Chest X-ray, AP view. Patient: 51 years old, sex F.
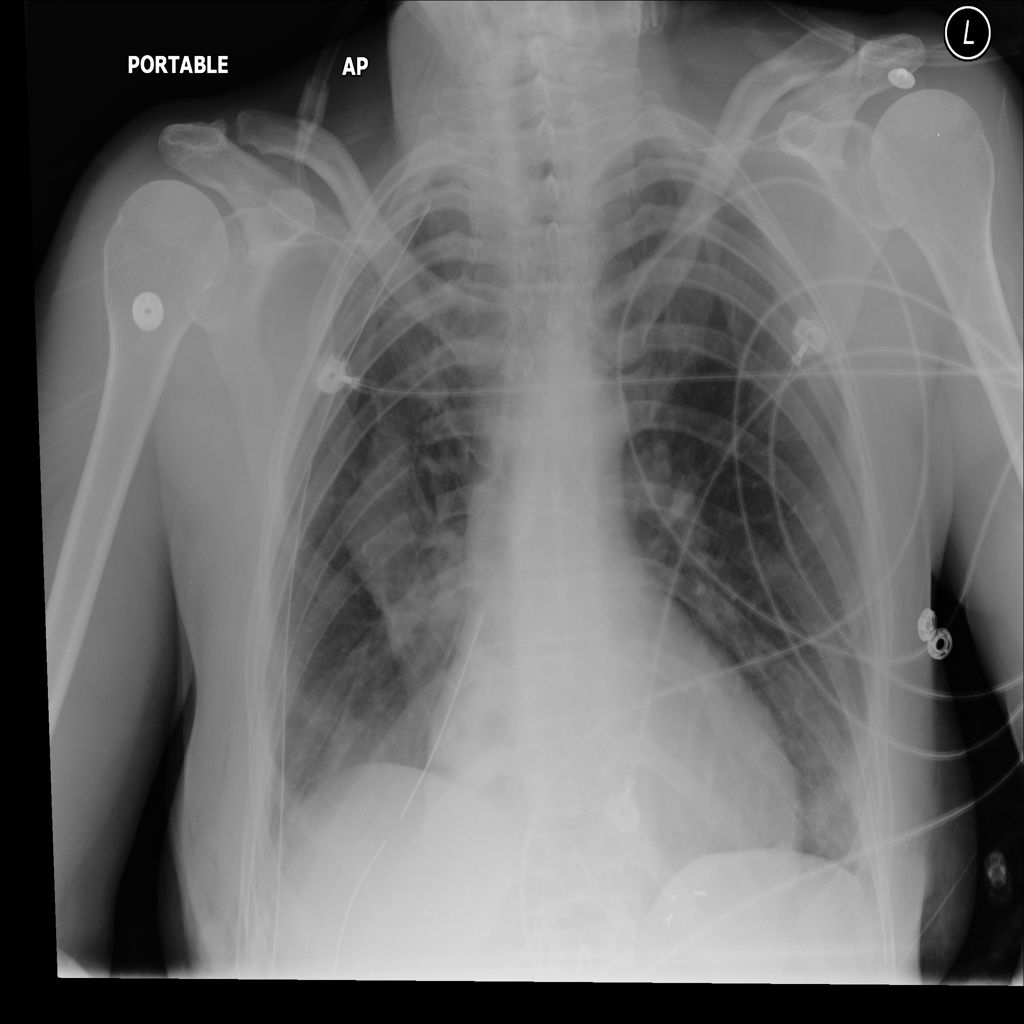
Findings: Atelectasis, Infiltration, Mass